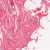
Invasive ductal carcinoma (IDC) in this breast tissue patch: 0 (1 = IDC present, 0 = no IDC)